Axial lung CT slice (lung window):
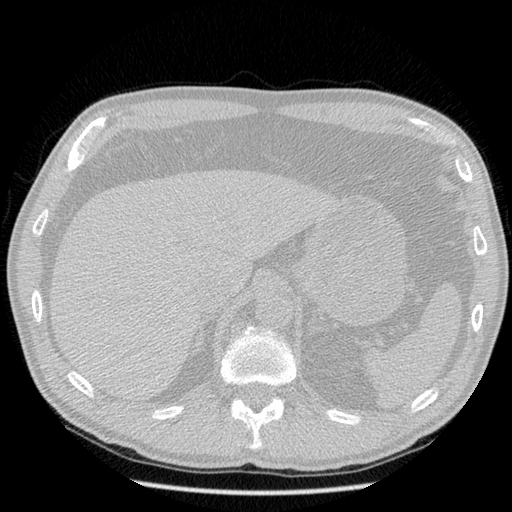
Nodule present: no